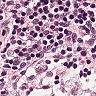
Metastatic tissue present: no